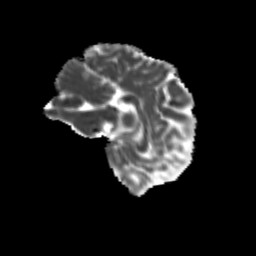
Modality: MD
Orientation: sagittal
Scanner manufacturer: siemens
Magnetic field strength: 3 T
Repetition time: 9.2 s
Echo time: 0.084 s